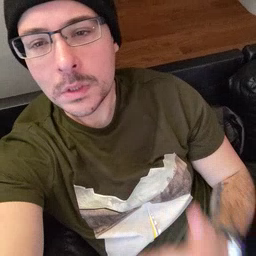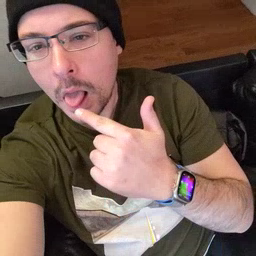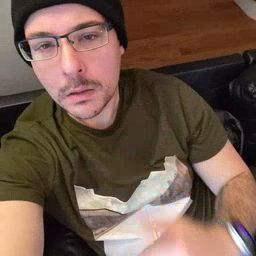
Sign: tongue